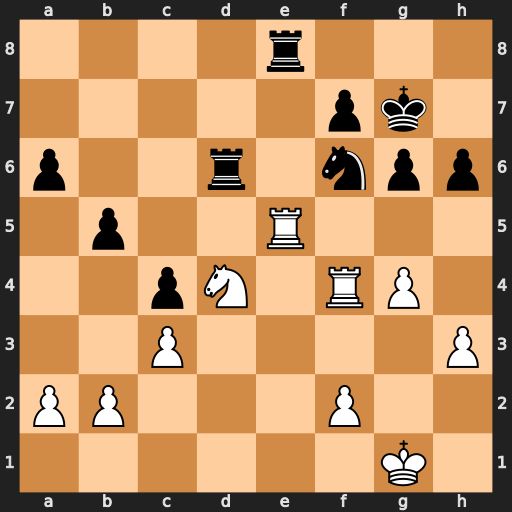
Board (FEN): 4r3/5pk1/p2r1npp/1p2R3/2pN1RP1/2P4P/PP3P2/6K1
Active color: w
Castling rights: -
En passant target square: -
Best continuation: Rxf6 Rxf6 Rxe8